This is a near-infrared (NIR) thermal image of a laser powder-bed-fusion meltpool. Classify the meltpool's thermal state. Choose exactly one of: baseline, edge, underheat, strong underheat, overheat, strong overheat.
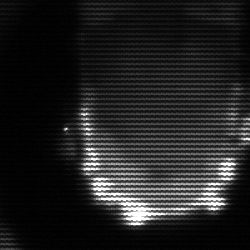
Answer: baseline